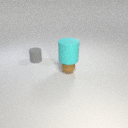
large cyan rubber cylinder above small brown rubber sphere